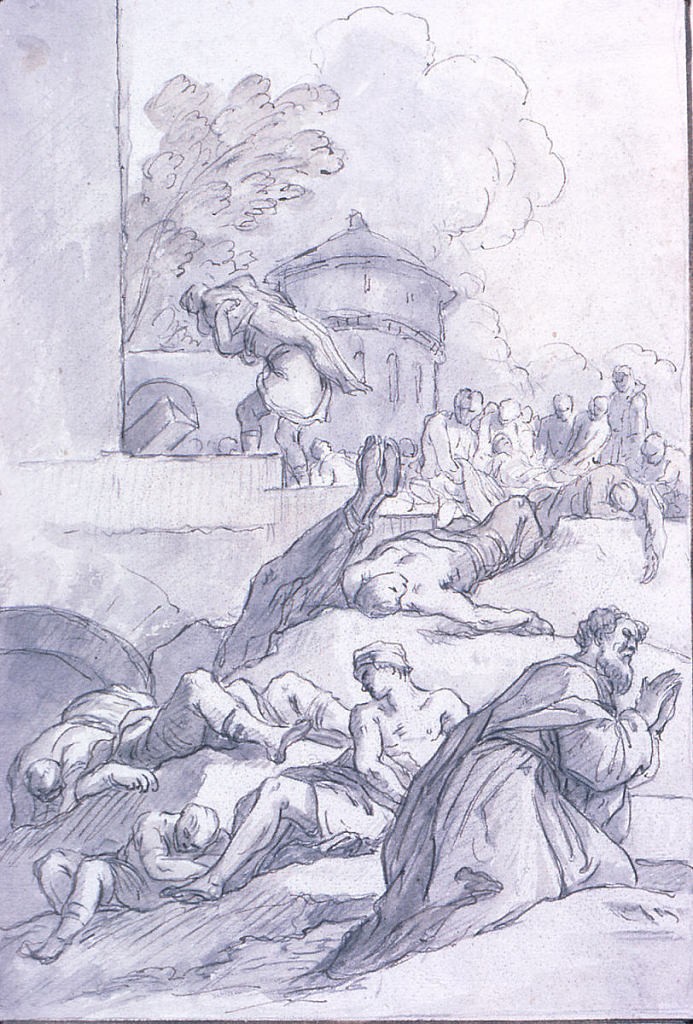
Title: Study of a Saint During a Plague
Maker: Mariano Rossi, Italian, 1731–1807
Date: ca. 1790
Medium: Brush and black wash, pen and black ink, black chalk on paper
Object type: Drawing
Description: A saint is shown praying in the moat of a town in the right foreground.  Dead and dying persons lie in the moat and are thrown into it.  Framing stripe and line.